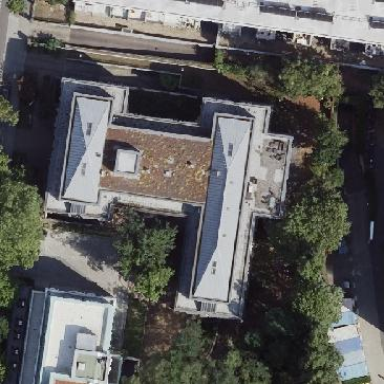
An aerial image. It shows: Office building.